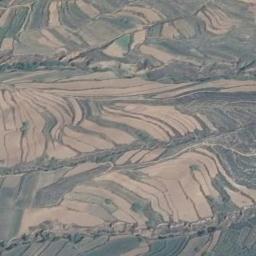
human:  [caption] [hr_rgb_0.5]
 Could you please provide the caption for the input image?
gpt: A large layer of brown and green mixed terraces .

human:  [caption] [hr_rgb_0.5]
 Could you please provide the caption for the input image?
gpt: There is a straight path between the terraces .

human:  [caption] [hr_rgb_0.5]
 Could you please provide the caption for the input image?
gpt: There are bare and green terrace .

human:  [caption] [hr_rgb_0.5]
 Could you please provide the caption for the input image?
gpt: The green plants are on the terrace .

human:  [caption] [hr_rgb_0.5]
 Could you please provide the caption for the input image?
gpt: There are many yellow terraces and green ones .